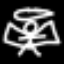
Label: angel